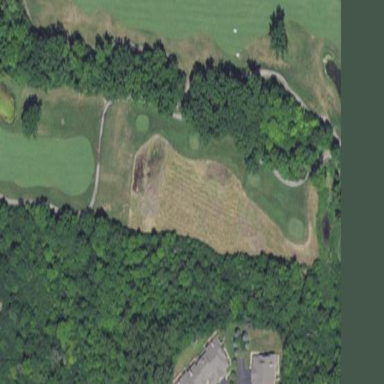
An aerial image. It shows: Rough grassy area used for golf.